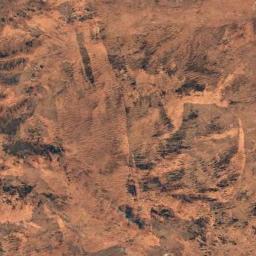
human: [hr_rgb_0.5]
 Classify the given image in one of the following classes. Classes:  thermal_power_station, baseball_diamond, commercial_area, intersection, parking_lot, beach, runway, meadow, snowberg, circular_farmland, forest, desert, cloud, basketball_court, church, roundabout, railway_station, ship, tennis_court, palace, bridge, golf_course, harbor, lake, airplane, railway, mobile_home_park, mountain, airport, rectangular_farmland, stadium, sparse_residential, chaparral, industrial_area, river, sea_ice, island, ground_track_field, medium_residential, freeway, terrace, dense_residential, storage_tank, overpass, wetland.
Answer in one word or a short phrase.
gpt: desert